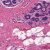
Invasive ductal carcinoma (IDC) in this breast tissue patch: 0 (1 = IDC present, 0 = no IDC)